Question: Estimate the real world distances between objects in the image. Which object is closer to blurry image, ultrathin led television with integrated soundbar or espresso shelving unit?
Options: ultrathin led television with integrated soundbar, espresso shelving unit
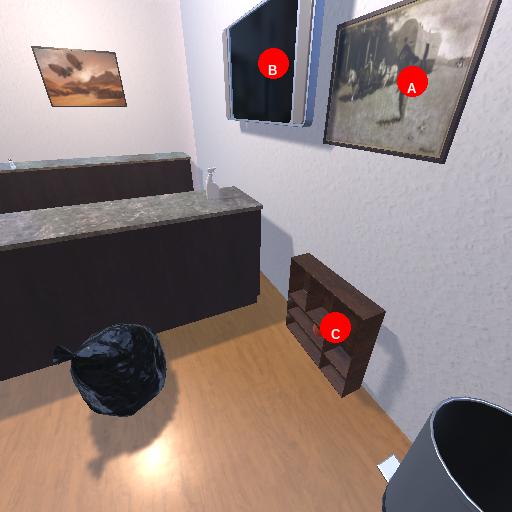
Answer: ultrathin led television with integrated soundbar